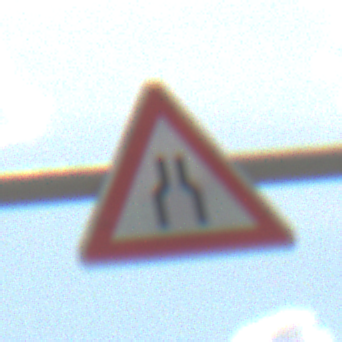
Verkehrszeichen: VerengteFahrbahn
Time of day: Midday
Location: Outdoor (Suburban)
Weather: PartlyCloudy
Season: Summer
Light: Natural